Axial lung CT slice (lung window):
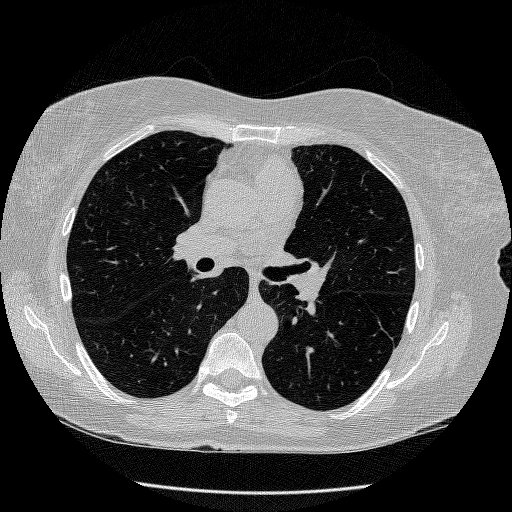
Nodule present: no